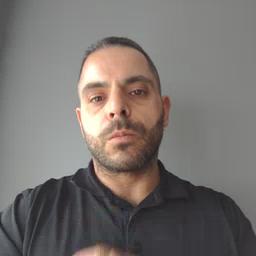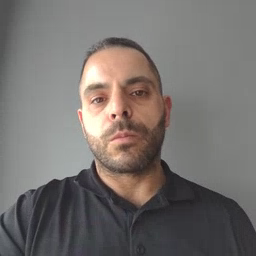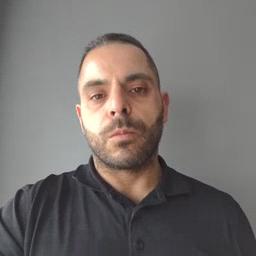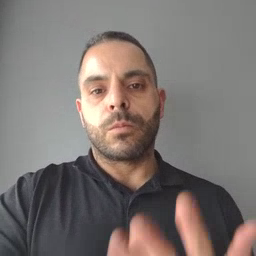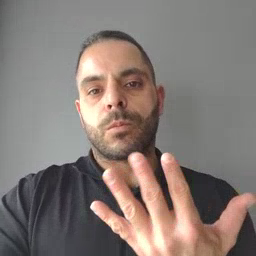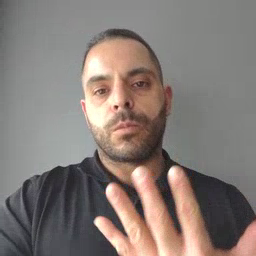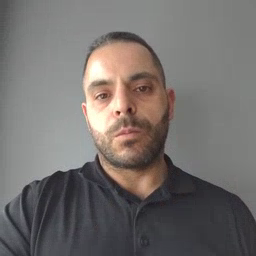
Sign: wait